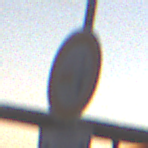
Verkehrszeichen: VerbotUeberholenEinspurigeFahrzeuge
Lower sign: LaengeEinerStrecke2
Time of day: SunriseSunset
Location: Outdoor (Suburban)
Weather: PartlyCloudy
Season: NotSpecified
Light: Natural